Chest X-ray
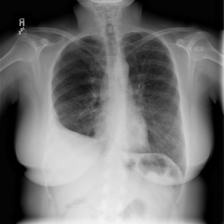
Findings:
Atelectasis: negative
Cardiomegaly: negative
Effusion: negative
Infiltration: negative
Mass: negative
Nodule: negative
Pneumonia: negative
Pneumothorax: negative
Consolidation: negative
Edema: negative
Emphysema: negative
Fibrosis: negative
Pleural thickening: negative
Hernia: negative